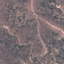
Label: HerbaceousVegetation